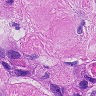
Metastatic tissue present: yes